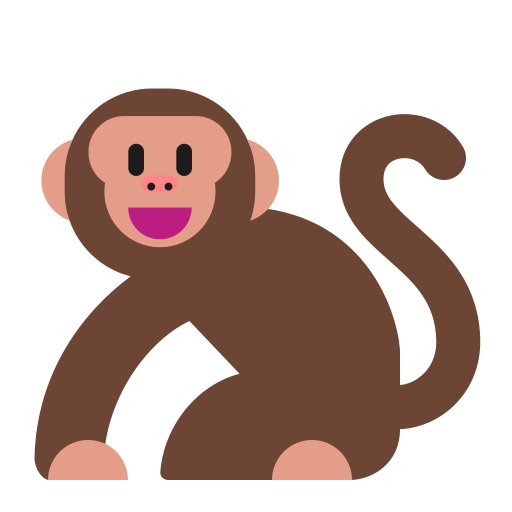
monkey flat